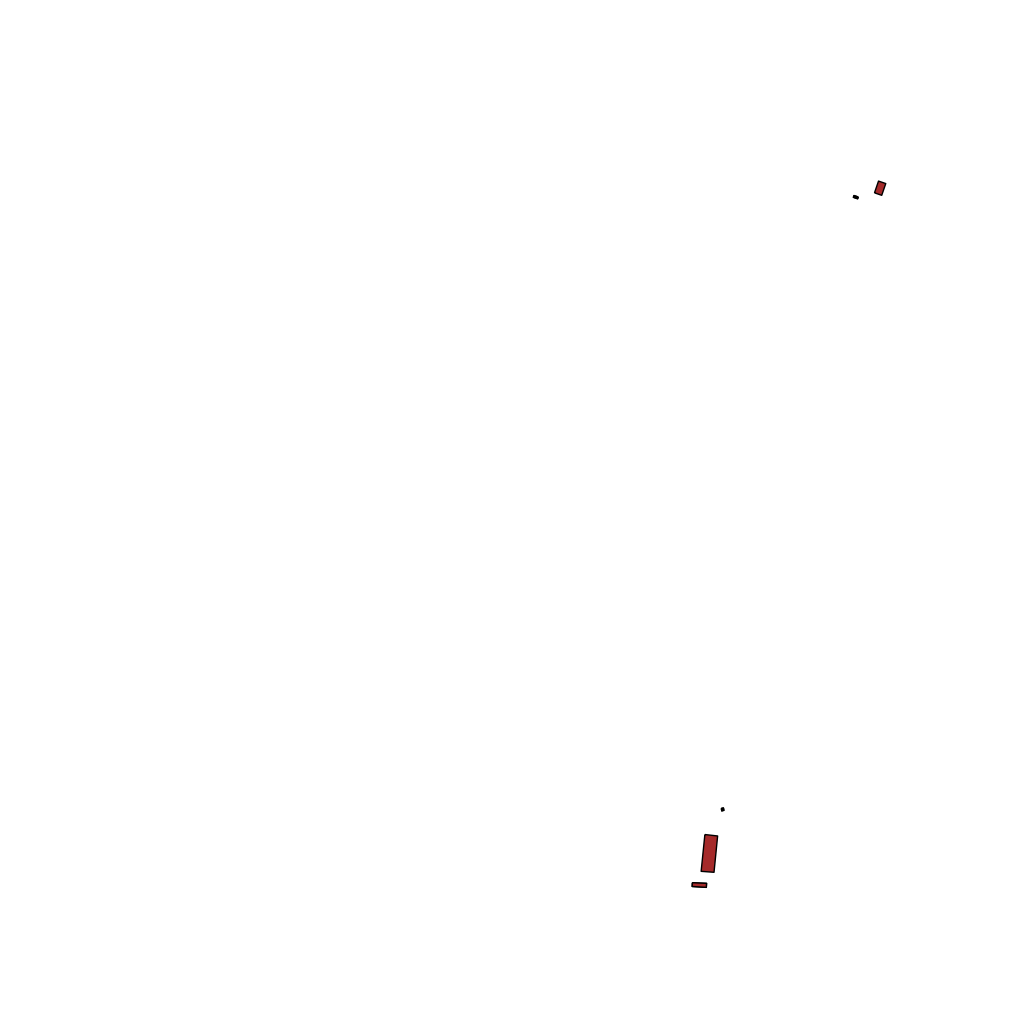
Tags: overhead vector_map, industrial, recreation, individual_rise, density_1, Building, Facility, 1.0 km²